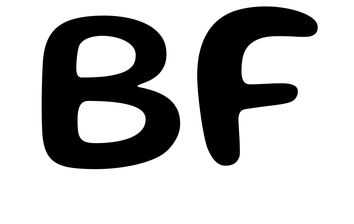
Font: Gluten_Medium